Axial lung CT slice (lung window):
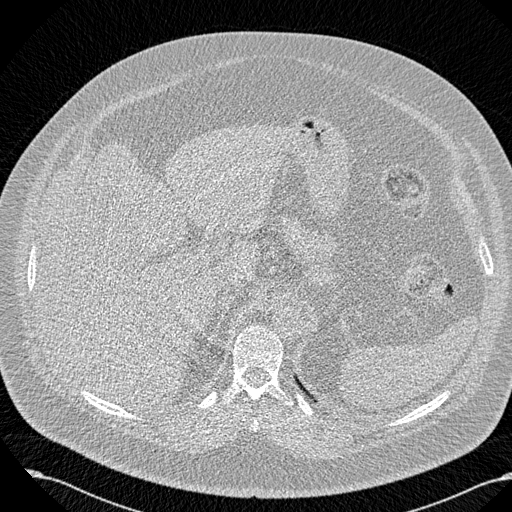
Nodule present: no